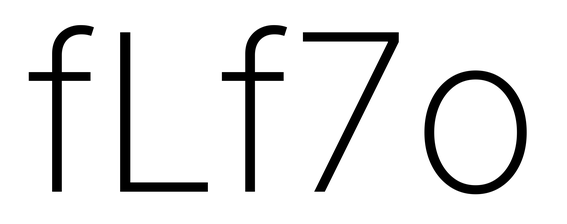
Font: Inter_ExtraLight